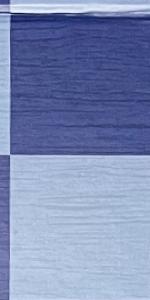
Label: Empty